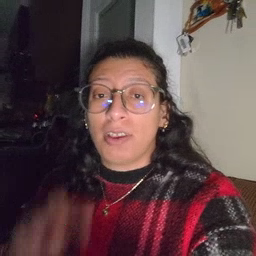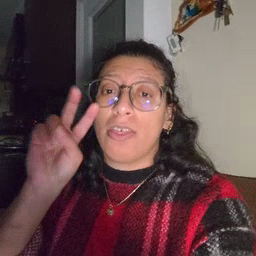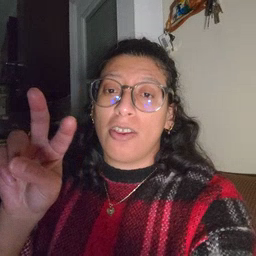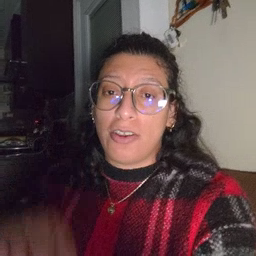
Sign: look